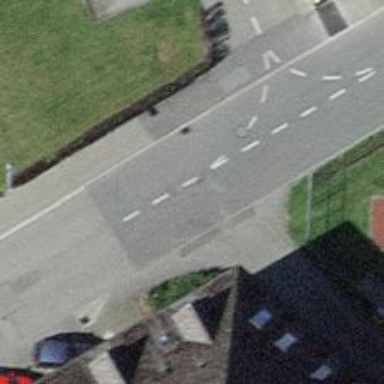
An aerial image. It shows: Asphalt road in residential area.